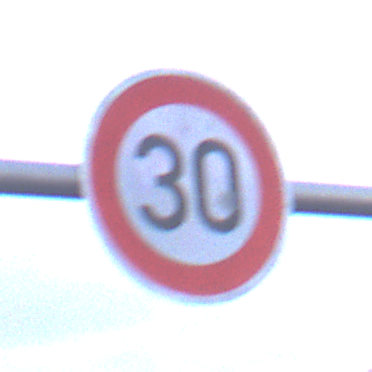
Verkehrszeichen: Geschwindigkeit30
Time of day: SunriseSunset
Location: Outdoor (Suburban)
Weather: PartlyCloudy
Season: NotSpecified
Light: Natural